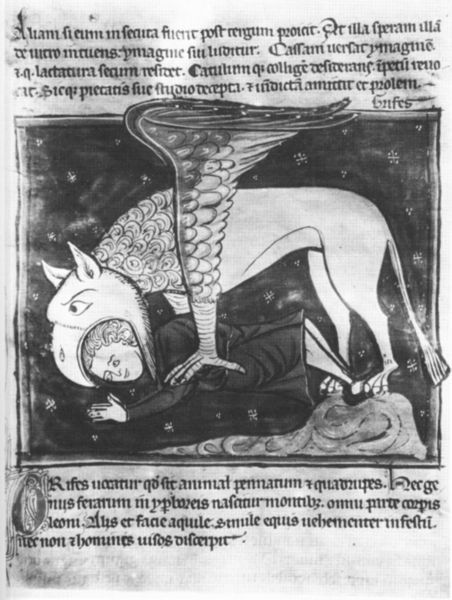
Titel: Bestiarium
Institution: London, Westminster Abbey Library
Schlagwörter: adler, flügel, kopf, mann, schwarz, tier, bibel, mensch, kutte, ohren, fell, schwanz, schrift, schnabel, pfoten, buch, druck, sterne, illustration, text, maul, fressen, fabelwesen, greif, latein, lateinisch, buchmalerei, faelwesen